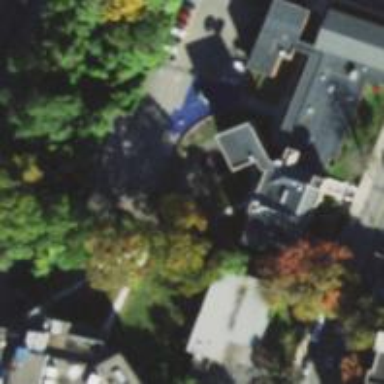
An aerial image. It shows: School.